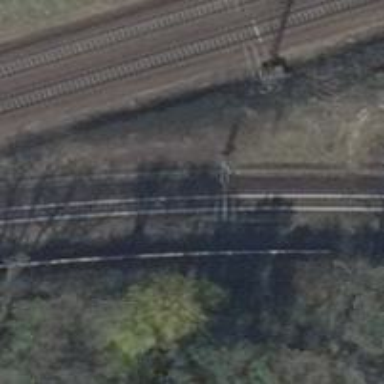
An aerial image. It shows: Railway milestone with catenary mast.